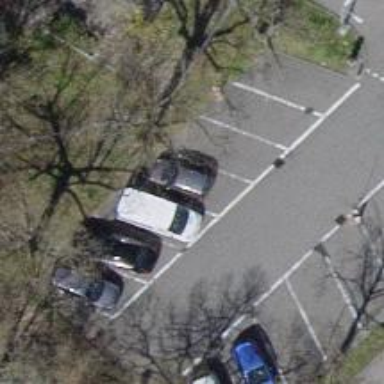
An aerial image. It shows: Parking area with surface.